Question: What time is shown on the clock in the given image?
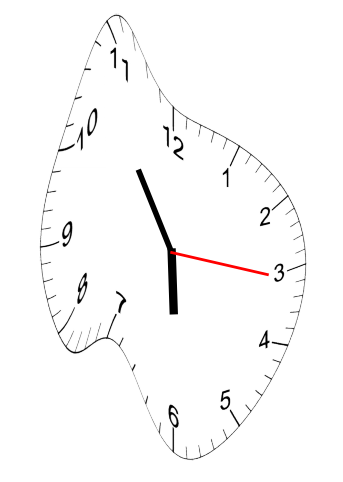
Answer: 05:54:16